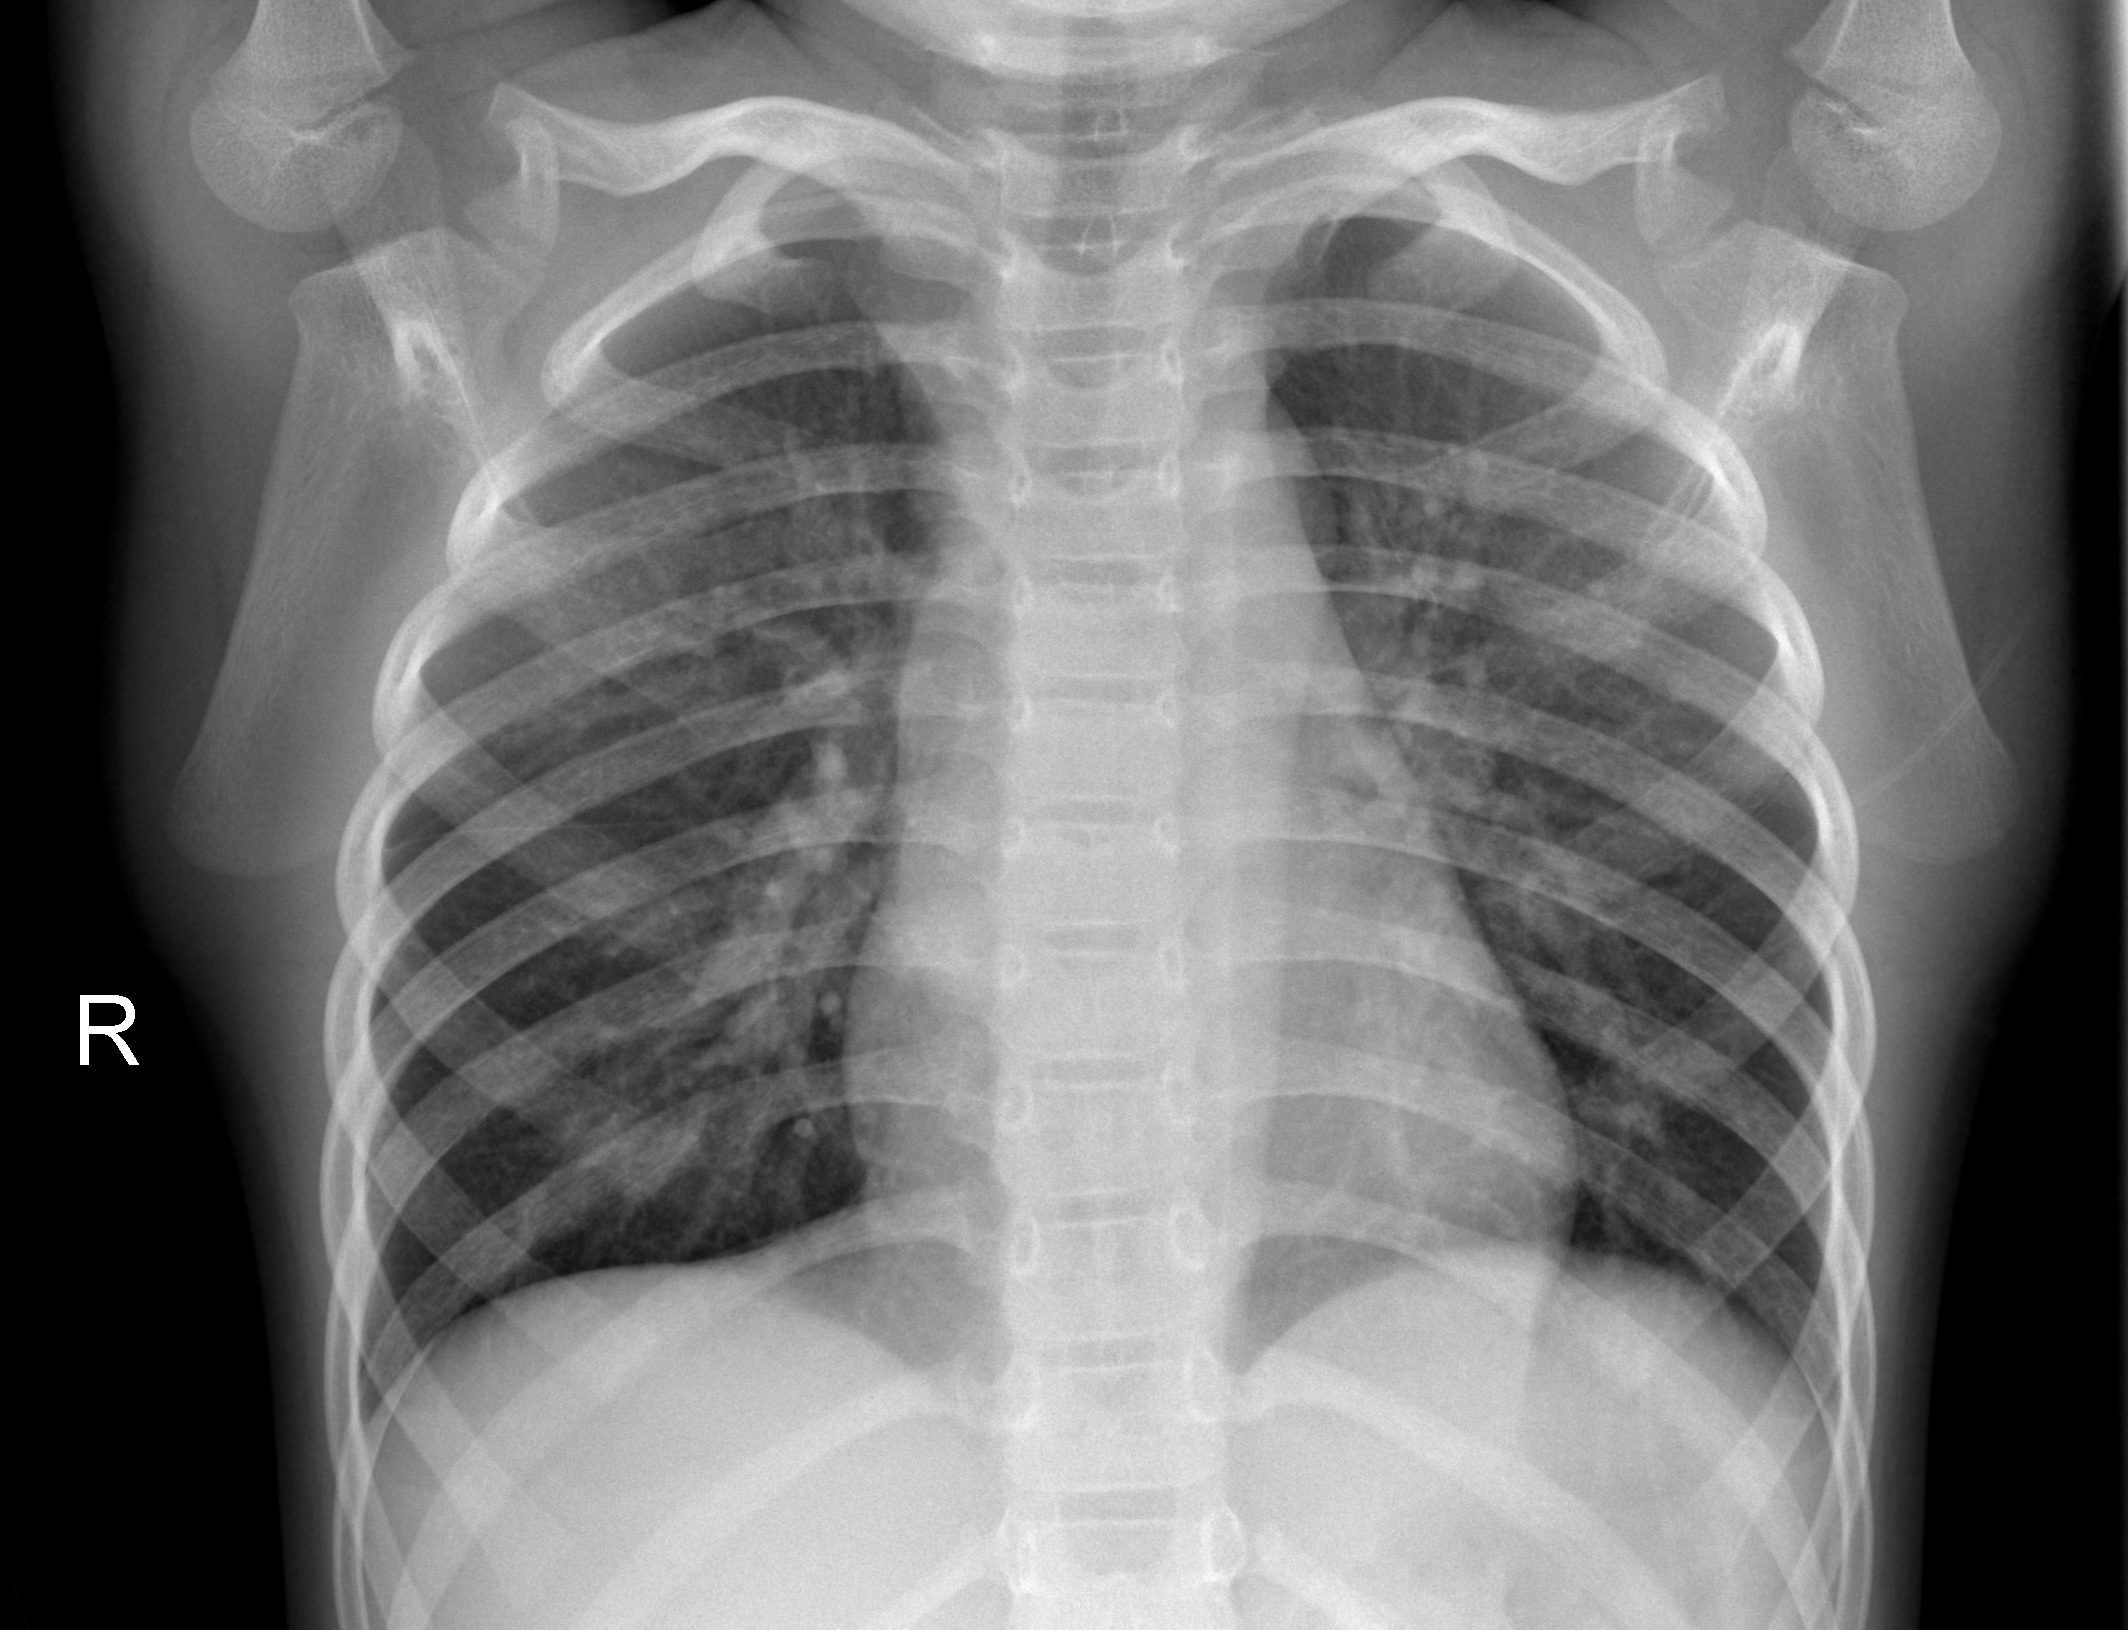
Diagnosis: NORMAL